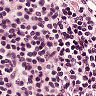
Metastatic tissue present: no